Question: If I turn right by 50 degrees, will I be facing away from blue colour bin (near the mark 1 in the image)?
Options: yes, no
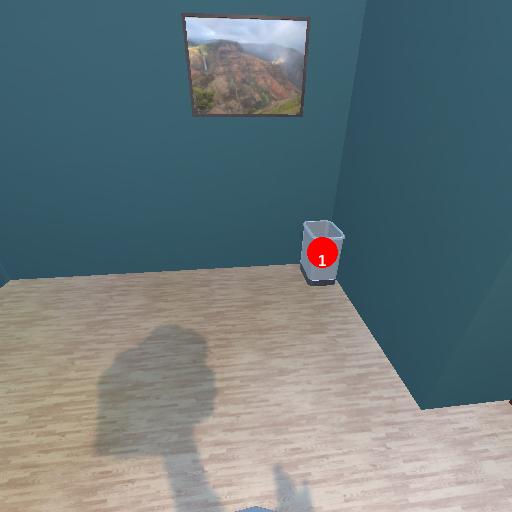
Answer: yes